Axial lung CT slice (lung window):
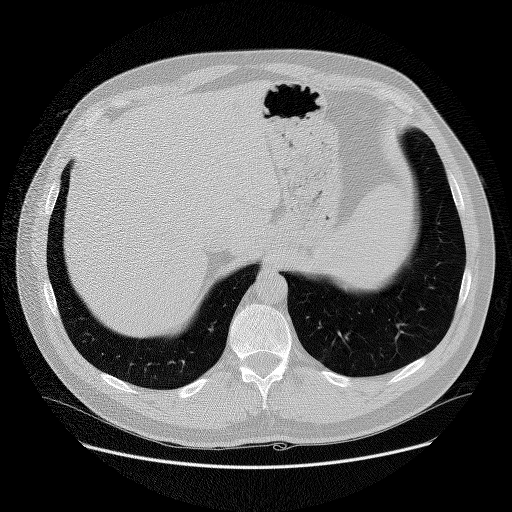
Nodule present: no